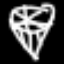
Label: diamond